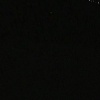
Label: space